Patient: sex M, age 36
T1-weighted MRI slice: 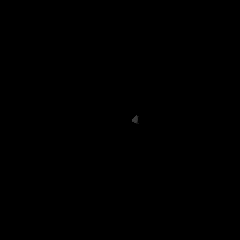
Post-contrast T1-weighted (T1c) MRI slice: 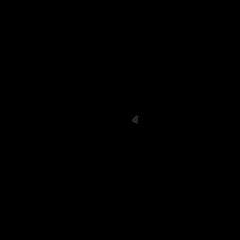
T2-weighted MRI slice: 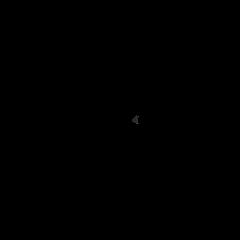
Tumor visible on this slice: no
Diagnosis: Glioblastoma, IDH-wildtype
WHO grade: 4